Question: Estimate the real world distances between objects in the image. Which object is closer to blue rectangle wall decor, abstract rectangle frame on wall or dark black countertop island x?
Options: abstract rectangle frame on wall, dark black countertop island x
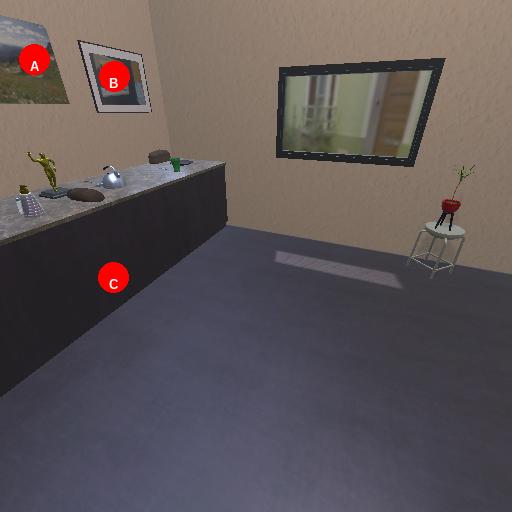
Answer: abstract rectangle frame on wall